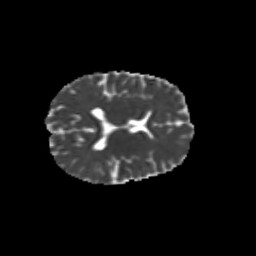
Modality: MD
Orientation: axial
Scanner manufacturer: siemens
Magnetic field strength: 3 T
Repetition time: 9.2 s
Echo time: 0.084 s